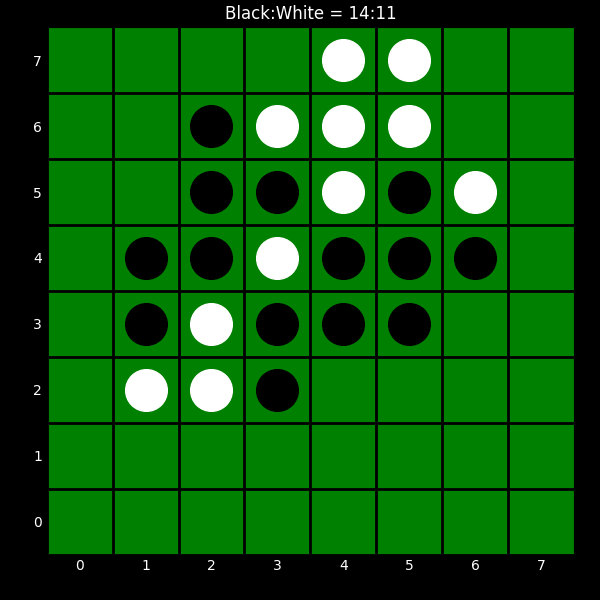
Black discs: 14
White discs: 11